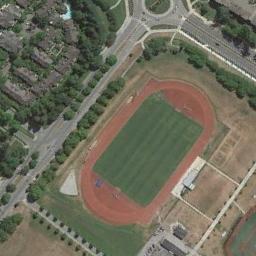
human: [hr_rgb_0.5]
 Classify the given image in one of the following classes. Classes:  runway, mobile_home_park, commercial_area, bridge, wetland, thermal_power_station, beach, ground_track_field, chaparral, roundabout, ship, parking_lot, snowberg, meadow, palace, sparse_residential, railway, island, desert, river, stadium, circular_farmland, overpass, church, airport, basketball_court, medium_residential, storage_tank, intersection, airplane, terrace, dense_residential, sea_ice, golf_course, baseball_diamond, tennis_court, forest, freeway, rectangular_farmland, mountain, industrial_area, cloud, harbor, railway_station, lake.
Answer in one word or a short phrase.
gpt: ground_track_field